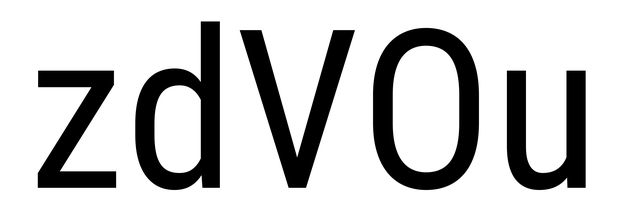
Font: Roboto_Condensed_Regular